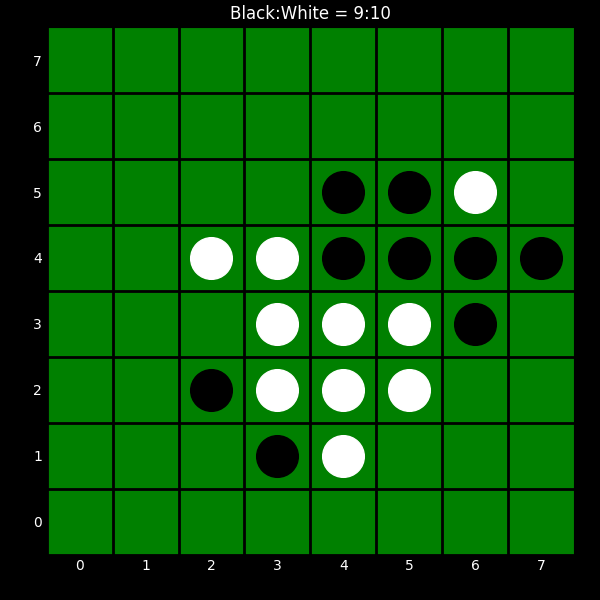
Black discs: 9
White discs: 10